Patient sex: M
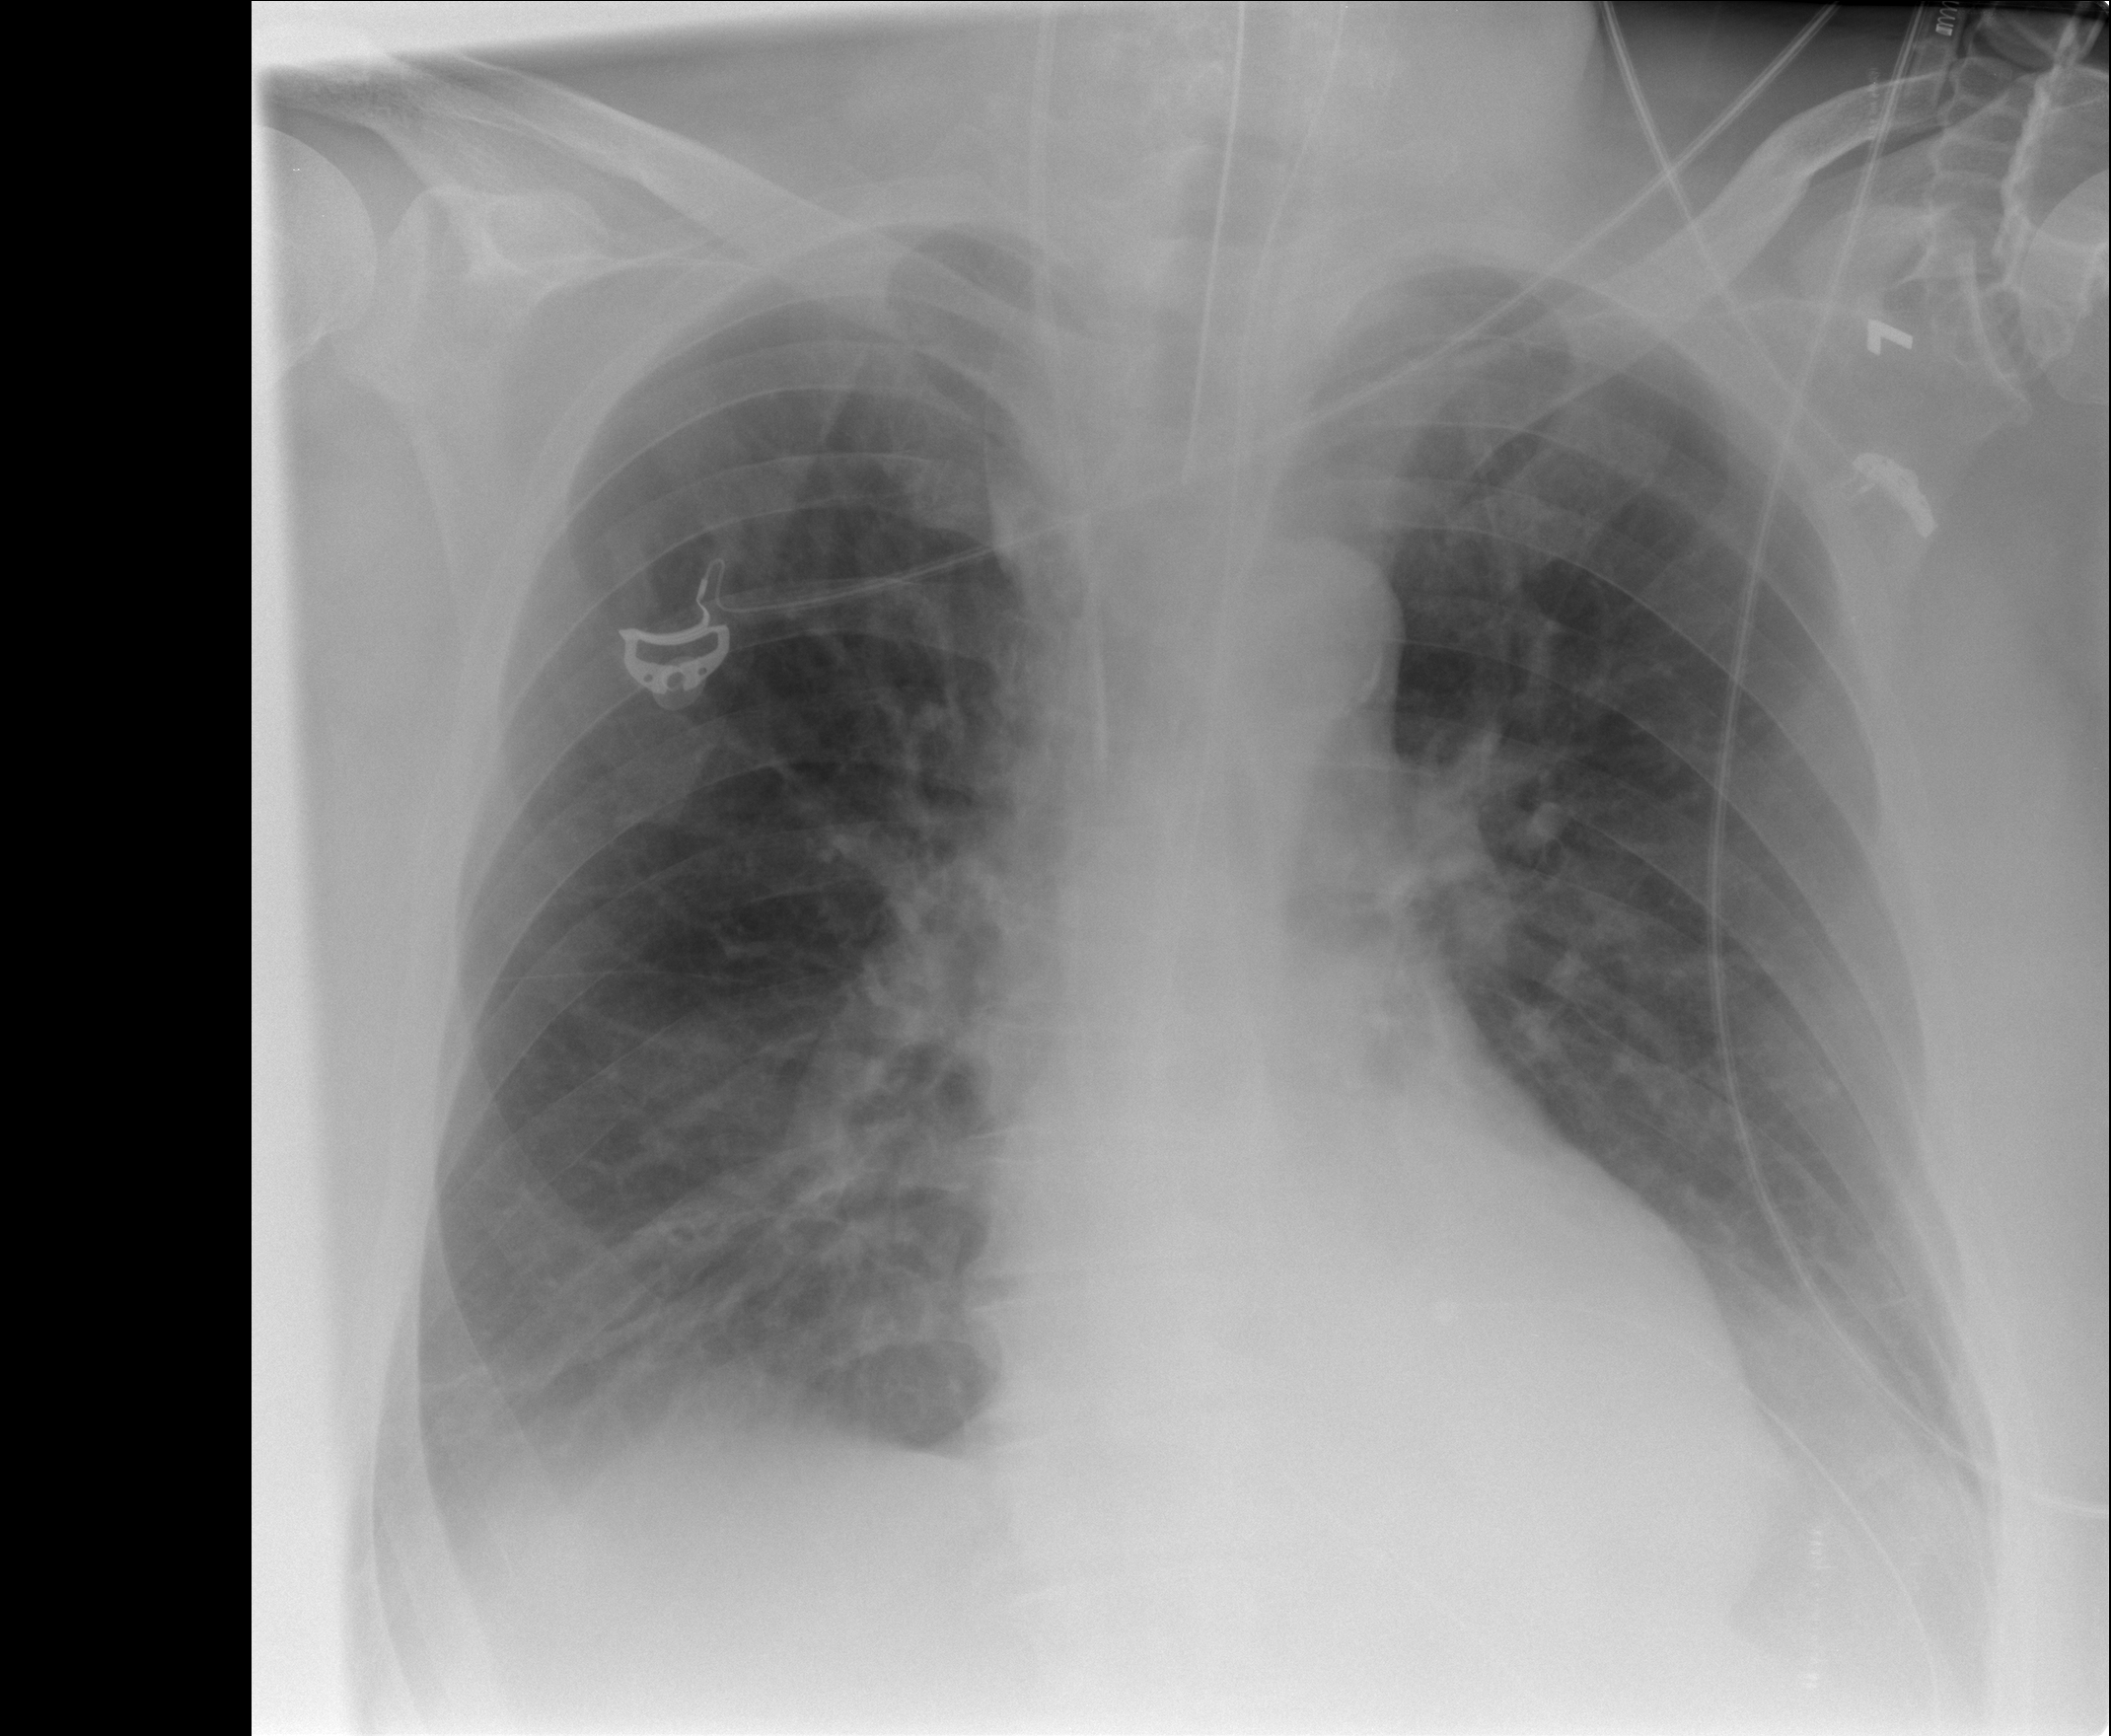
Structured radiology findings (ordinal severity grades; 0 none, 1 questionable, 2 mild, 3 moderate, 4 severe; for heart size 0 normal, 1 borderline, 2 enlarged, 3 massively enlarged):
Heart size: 0
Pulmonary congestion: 0
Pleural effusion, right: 1
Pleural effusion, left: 1
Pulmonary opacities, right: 0
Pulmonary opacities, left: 0
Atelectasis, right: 2
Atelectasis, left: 2